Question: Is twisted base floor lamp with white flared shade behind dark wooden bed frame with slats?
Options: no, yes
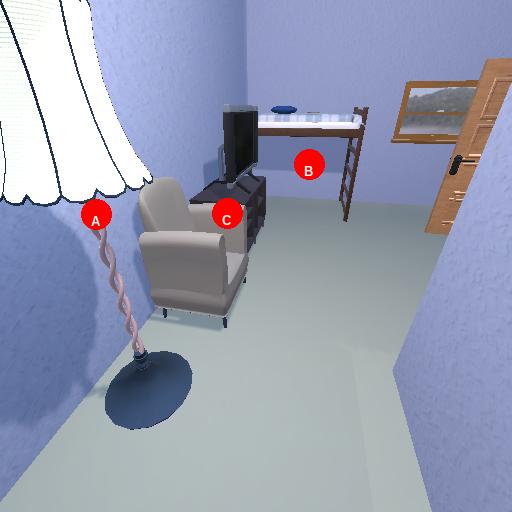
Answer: no